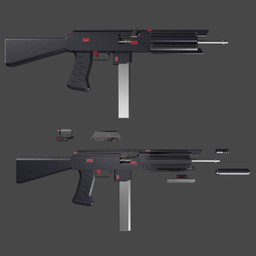
Label: tools